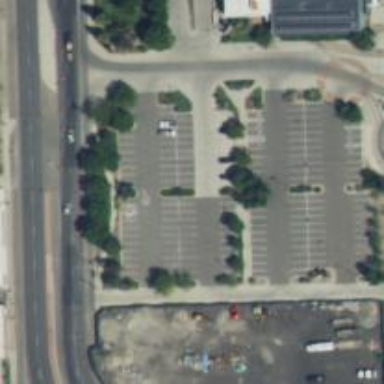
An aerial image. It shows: Parking space is available.